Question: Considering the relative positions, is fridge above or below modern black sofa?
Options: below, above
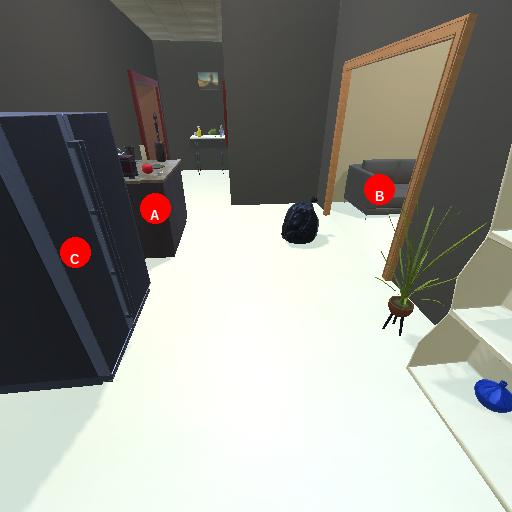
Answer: below